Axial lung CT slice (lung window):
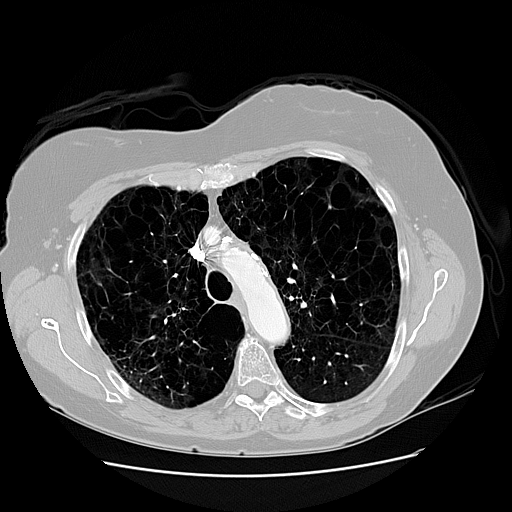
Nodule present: no